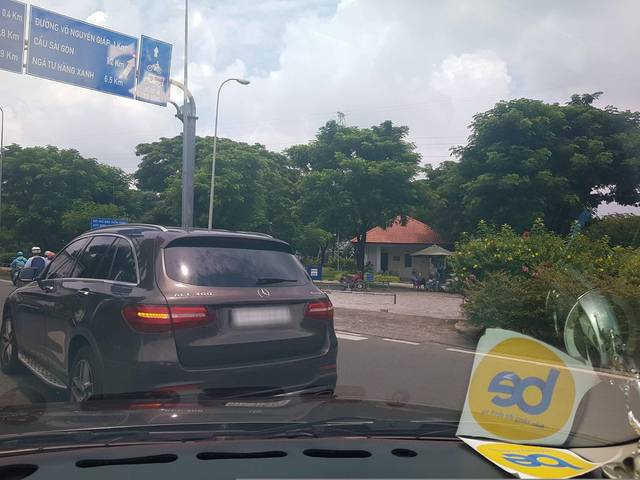
Region: Vietnam
Coordinates: 10.798, 106.731